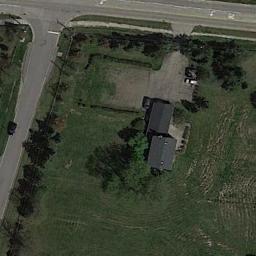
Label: sparse_residential